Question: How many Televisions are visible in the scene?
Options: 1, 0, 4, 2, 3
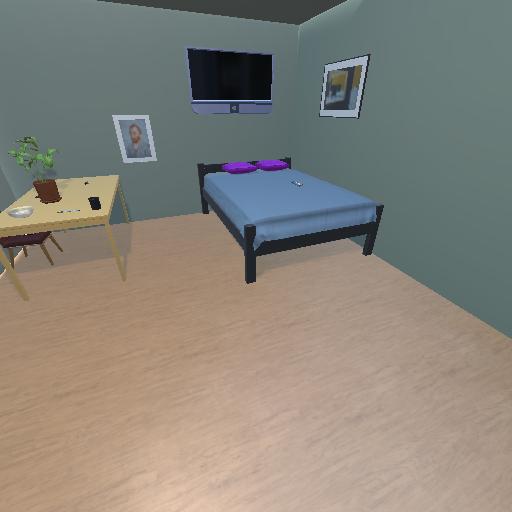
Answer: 1